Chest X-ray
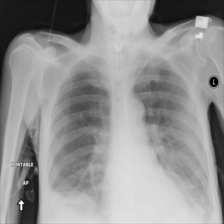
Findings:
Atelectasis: positive
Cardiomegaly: negative
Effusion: positive
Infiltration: negative
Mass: negative
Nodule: negative
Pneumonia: negative
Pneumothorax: negative
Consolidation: negative
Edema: negative
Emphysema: negative
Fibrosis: negative
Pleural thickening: negative
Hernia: negative